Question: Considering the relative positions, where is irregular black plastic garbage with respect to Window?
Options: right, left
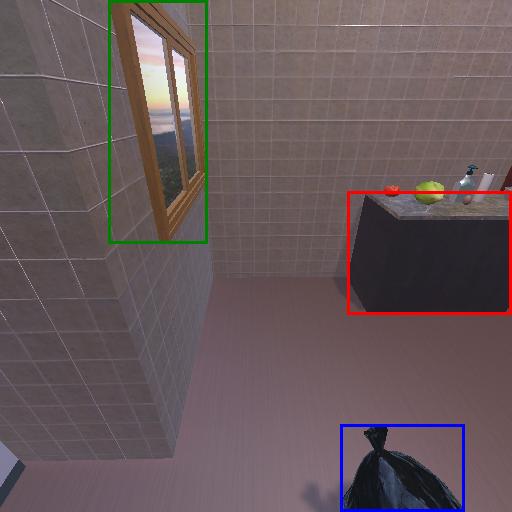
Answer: right